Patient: sex M, age 61
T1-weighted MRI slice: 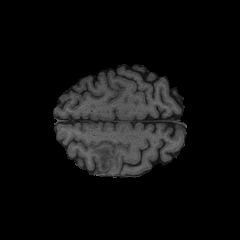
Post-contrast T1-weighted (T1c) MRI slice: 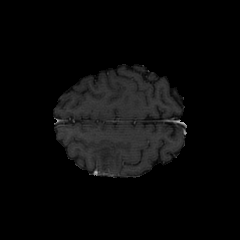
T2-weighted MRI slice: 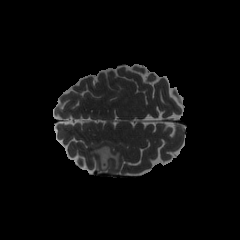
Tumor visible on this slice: yes
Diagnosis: Glioblastoma, IDH-wildtype
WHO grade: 4